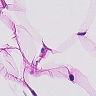
Metastatic tissue present: no